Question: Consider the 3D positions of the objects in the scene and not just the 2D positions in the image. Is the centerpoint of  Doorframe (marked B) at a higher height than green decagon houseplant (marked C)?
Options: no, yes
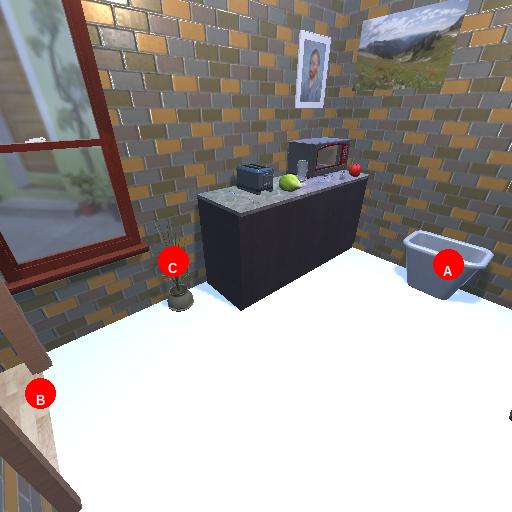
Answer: no